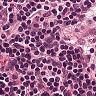
Metastatic tissue present: no